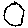
Label: circle